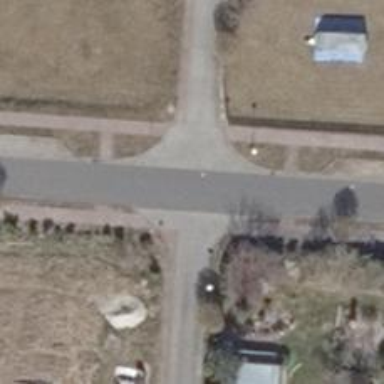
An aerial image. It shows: Asphalt road in residential area.